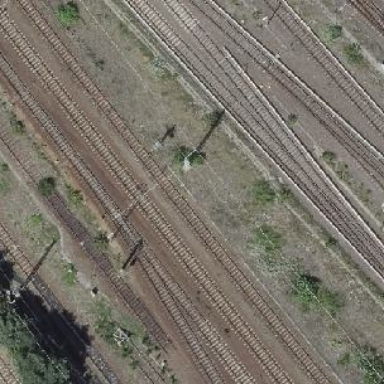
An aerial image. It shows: Railway signal.